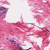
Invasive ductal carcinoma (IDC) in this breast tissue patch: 0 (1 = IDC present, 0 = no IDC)